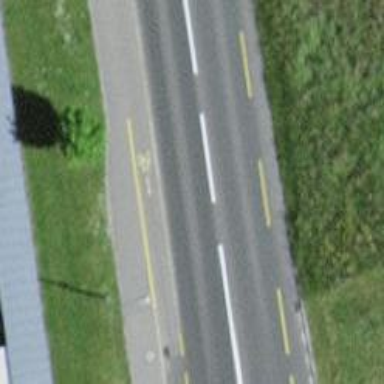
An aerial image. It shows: Primary highway with asphalt surface and sidewalks on both sides. There is soft lane for cycling on the left side of the road.